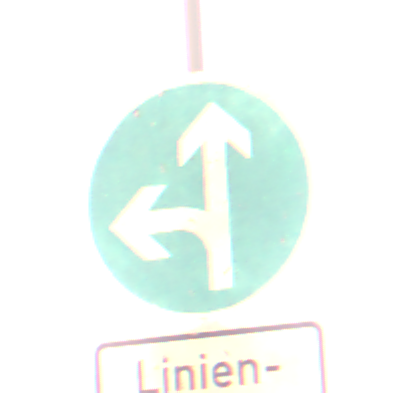
Verkehrszeichen: VorgeschriebeneFahrtrichtungGeradeausOderLinks
Zusatzzeichen unten: BesondereFahrzeugeUndTransportgueter2
Umgebung: Outdoor, Urban
Tageszeit: Night
Wetter: Overcast
Licht: Artificial
Jahreszeit: Winter
Kontrast: MediumContrast